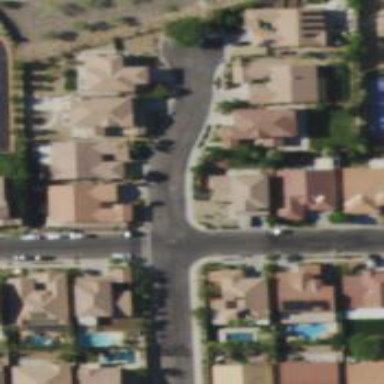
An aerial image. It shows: Residential road.